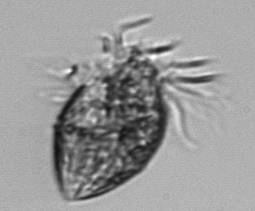
Label: Strombidium_morphotype1